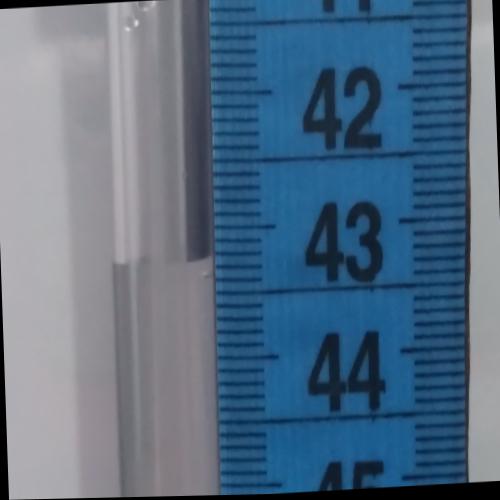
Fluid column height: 43.2 cm